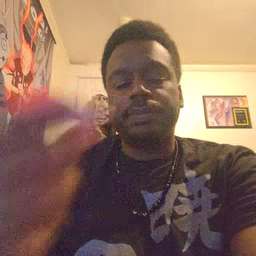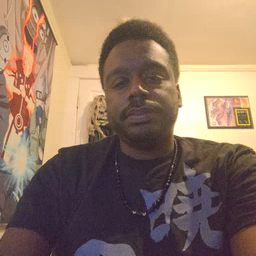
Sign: there